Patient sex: M
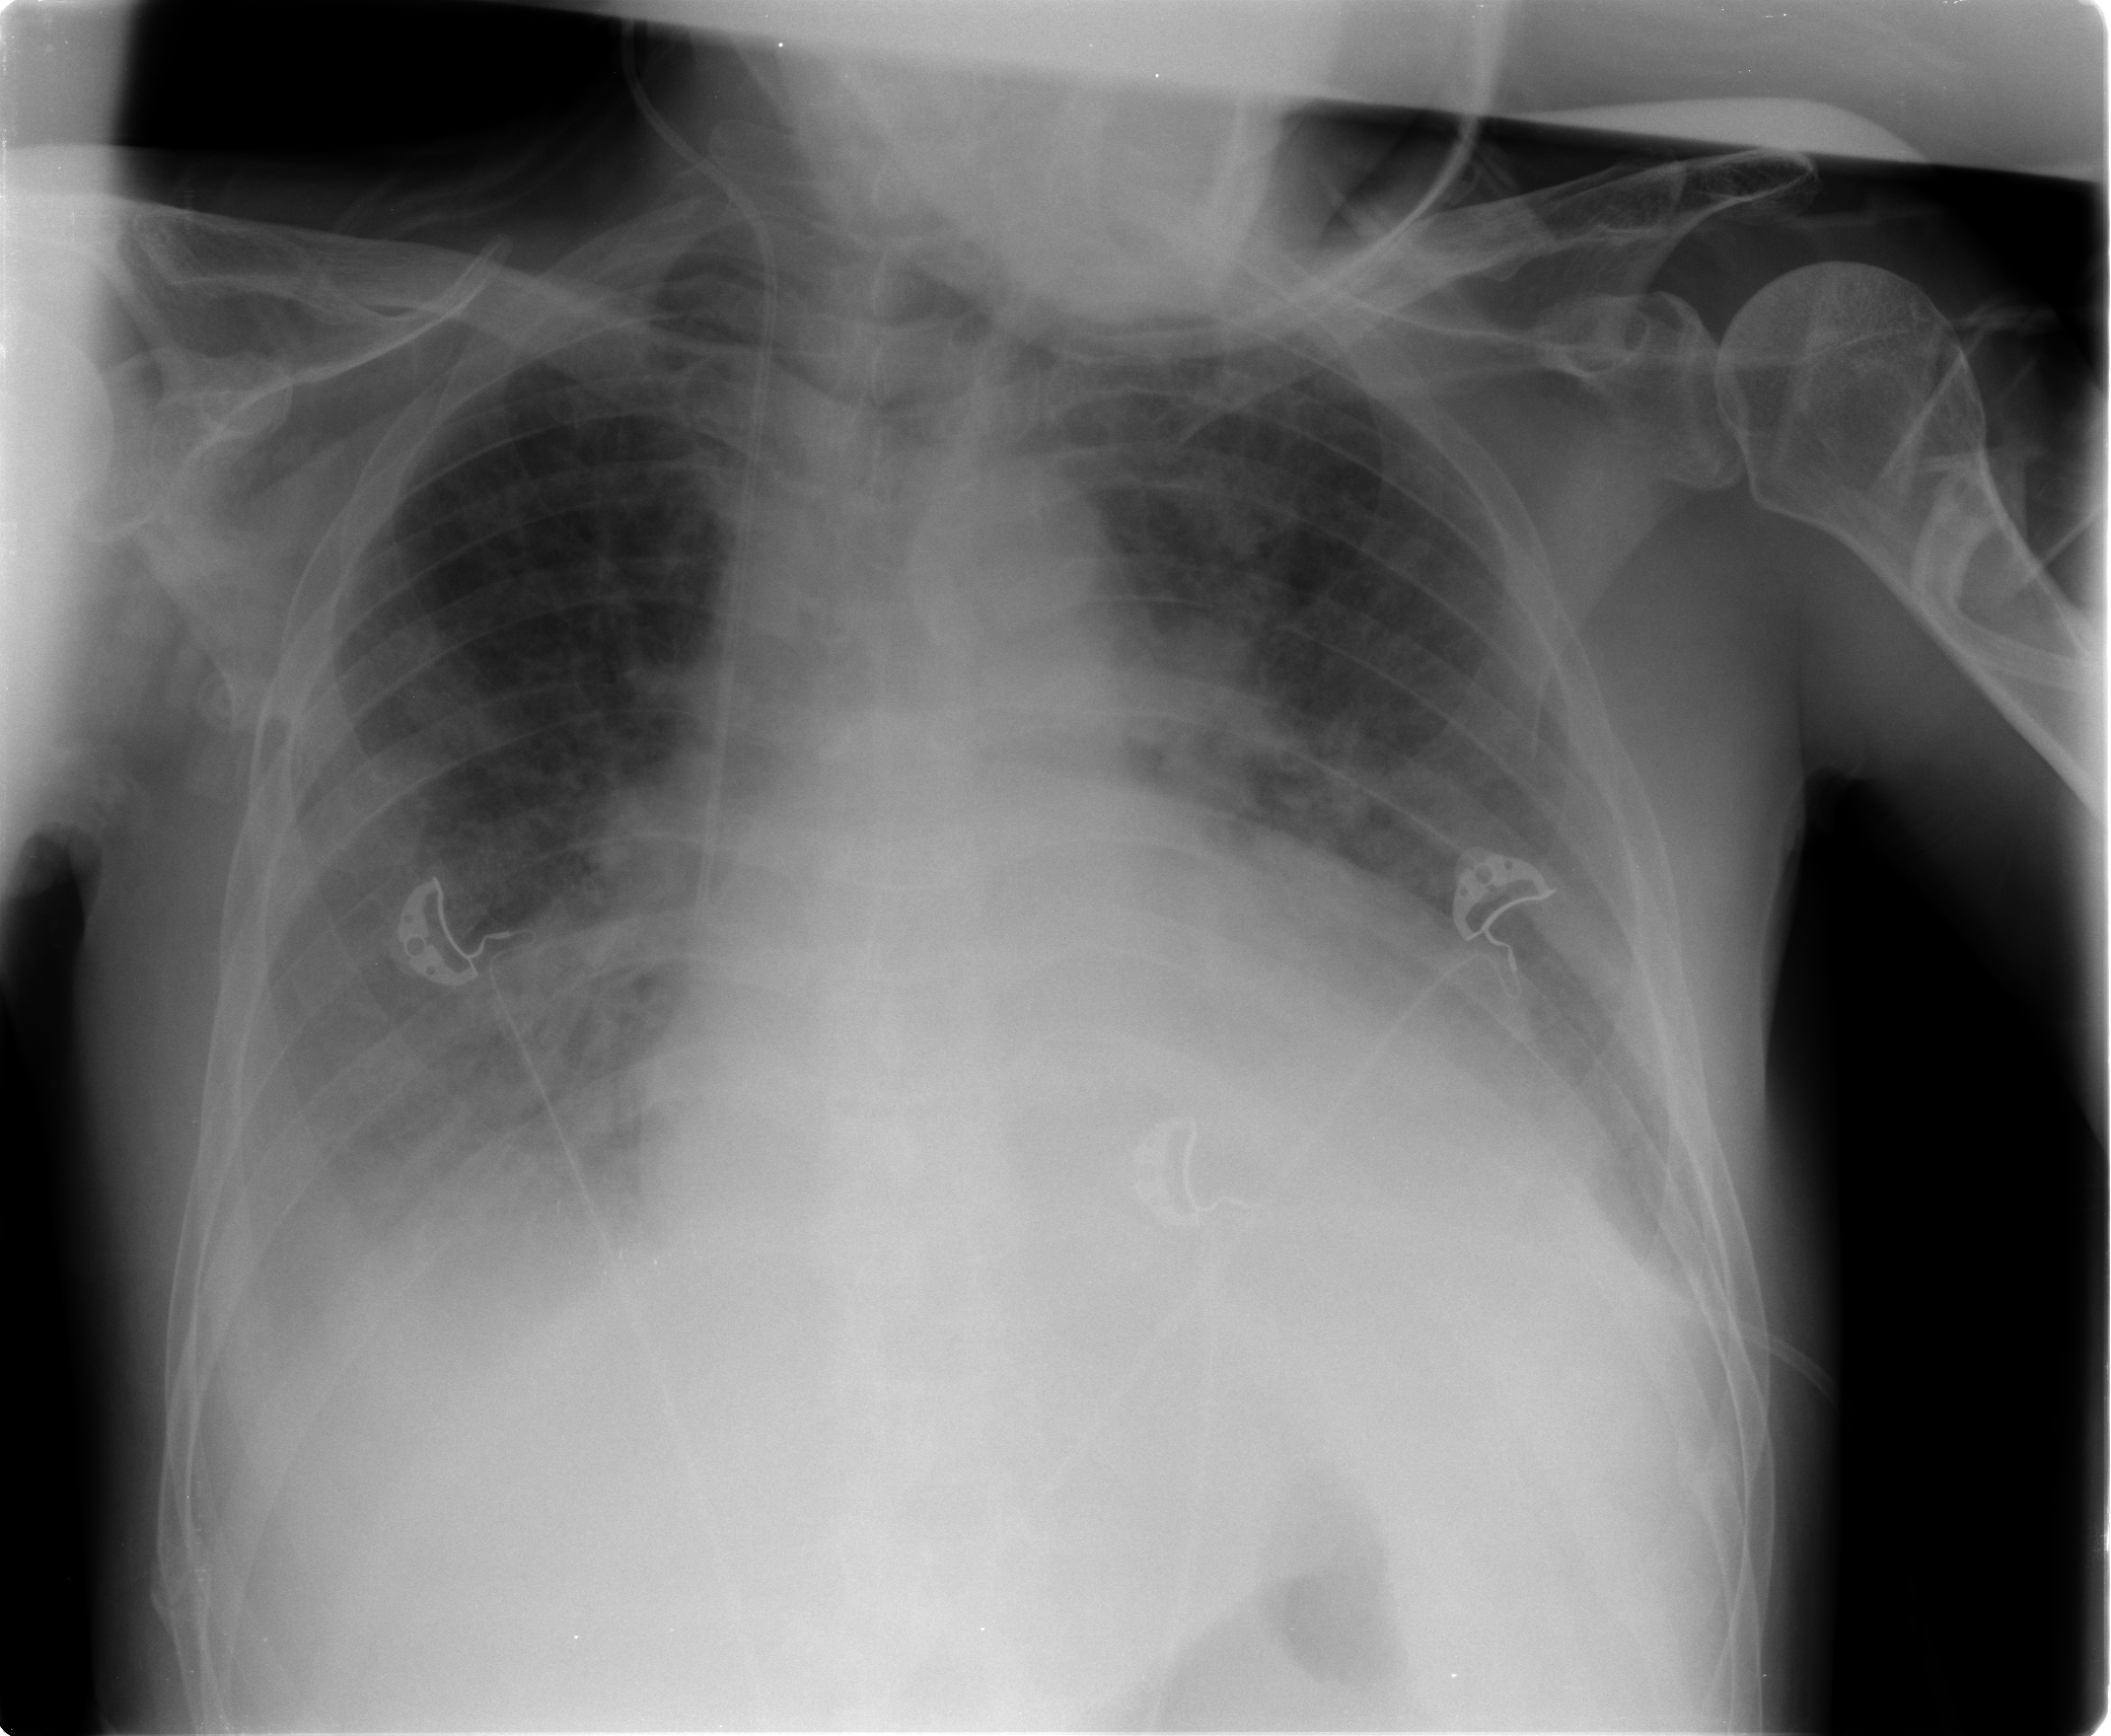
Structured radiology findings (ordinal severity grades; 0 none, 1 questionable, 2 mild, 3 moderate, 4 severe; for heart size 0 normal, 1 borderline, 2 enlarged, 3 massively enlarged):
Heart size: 2
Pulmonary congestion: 2
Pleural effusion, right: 2
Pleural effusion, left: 1
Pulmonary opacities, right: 1
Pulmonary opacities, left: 0
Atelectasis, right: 2
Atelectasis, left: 1